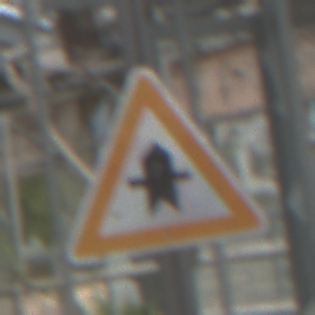
Verkehrszeichen: Vorfahrt
Umgebung: Roofed, Special
Tageszeit: Midday
Wetter: Overcast
Licht: Natural
Jahreszeit: NotSpecified
Kontrast: LowContrast